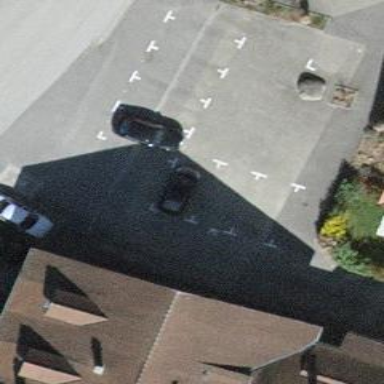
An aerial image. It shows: Parking area with surface.